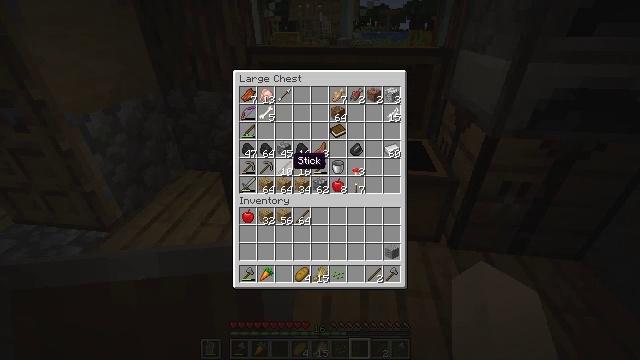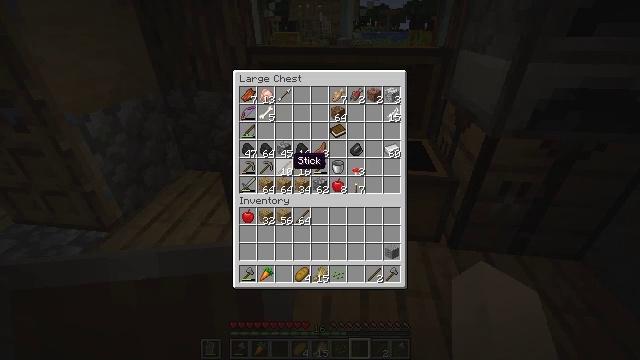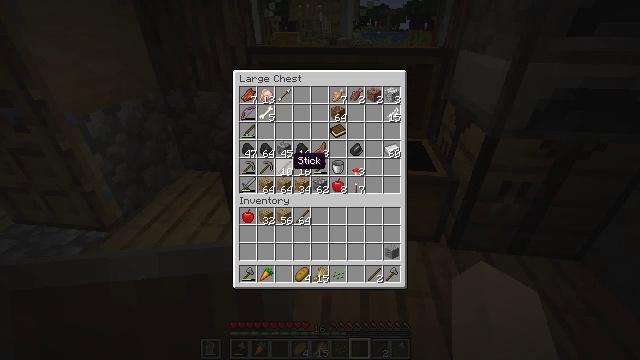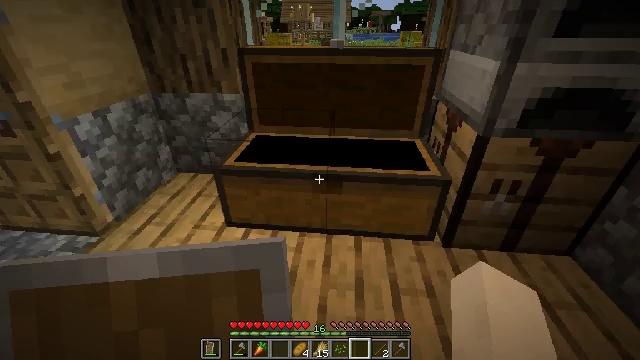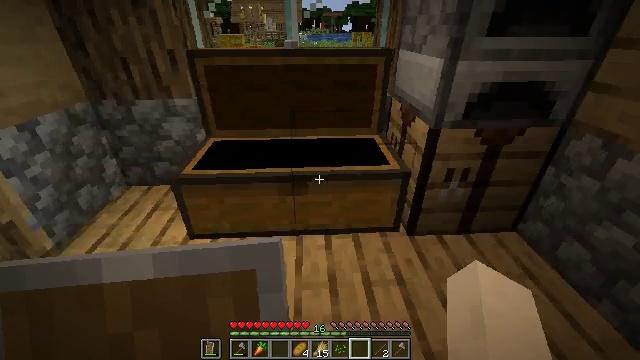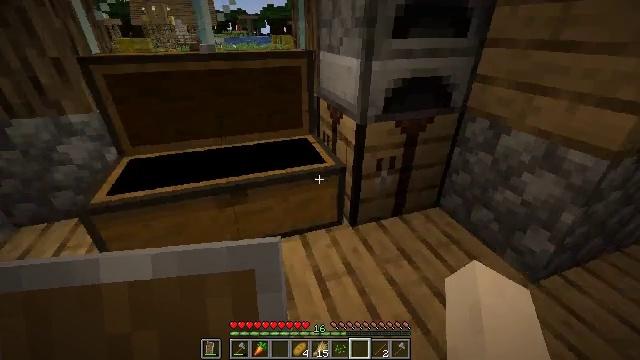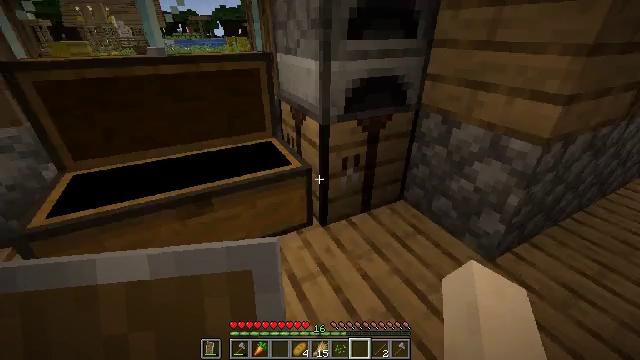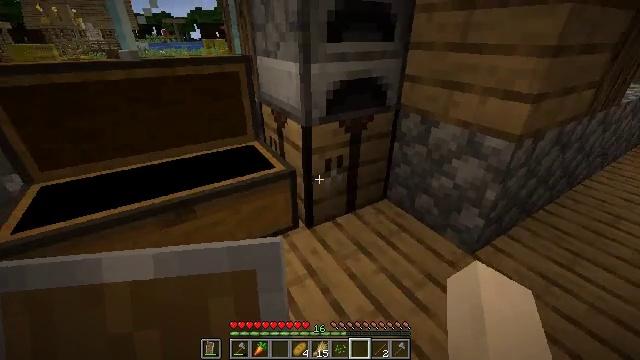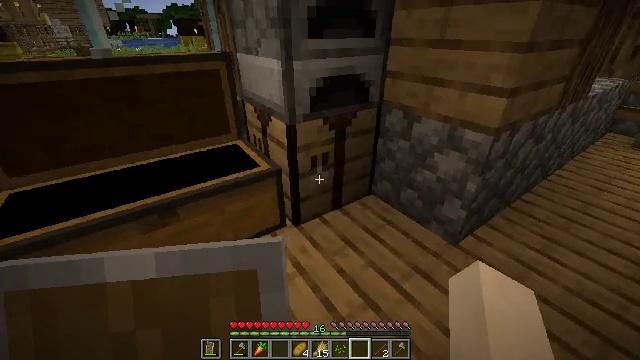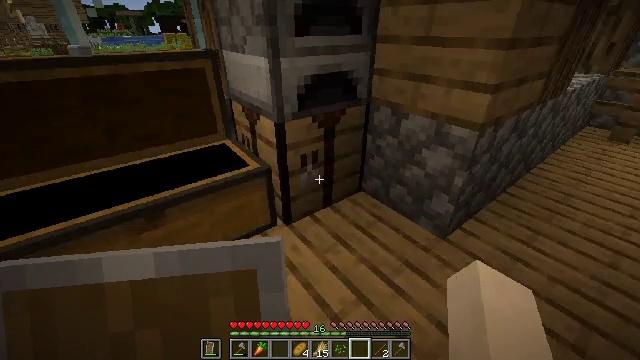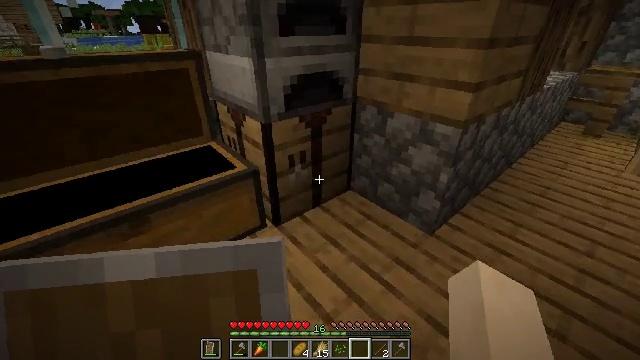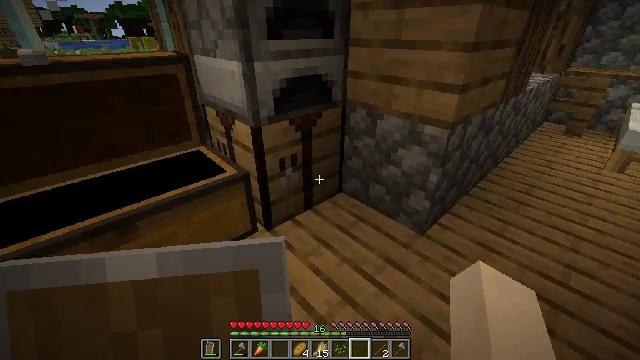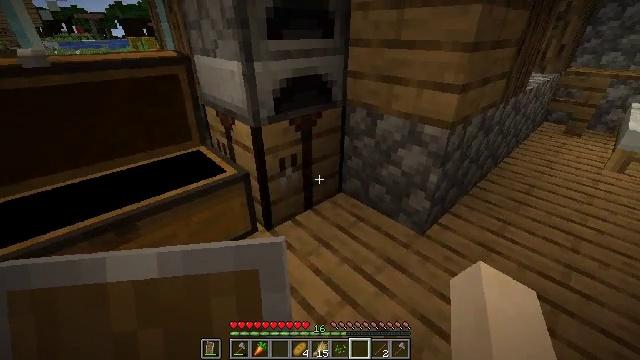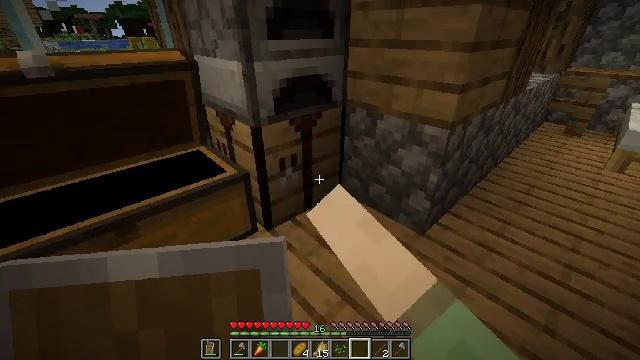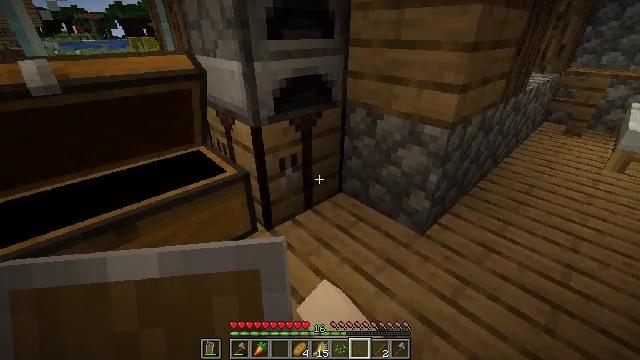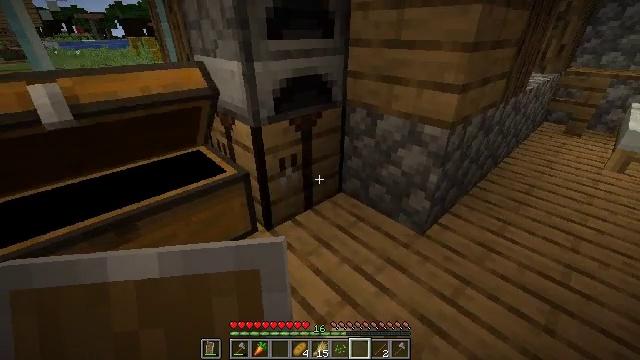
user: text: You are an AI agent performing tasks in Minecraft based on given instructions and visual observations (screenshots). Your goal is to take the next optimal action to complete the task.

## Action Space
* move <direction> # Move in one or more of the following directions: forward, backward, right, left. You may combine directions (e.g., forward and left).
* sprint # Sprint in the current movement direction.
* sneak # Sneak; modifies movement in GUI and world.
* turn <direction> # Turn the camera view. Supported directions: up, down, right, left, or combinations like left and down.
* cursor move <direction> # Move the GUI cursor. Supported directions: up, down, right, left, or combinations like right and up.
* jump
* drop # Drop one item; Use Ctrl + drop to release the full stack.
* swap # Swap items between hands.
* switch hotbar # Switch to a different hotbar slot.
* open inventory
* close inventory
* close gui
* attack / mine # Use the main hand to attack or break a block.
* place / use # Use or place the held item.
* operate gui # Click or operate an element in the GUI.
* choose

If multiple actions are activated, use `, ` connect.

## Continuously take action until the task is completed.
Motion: motion action
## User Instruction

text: Make an oak fence from oak planks and sticks.
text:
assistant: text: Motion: no_op
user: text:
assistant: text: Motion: no_op
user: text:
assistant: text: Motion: cursor move right
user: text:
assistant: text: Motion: turn right, close gui
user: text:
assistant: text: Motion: turn right
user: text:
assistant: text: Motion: turn right
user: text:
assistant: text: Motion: turn right
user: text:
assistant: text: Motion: turn right
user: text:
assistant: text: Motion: turn right
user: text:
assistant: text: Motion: turn right
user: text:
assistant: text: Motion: turn right
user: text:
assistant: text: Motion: use / place
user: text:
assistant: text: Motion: use / place
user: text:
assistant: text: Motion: use / place
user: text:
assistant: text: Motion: use / place
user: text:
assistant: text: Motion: no_op
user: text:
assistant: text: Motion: open gui
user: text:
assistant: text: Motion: no_op
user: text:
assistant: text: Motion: no_op
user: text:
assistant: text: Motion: cursor move left
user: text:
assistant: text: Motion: cursor move left and up
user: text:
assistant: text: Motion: cursor move left
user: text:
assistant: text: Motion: no_op
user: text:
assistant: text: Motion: cursor move left
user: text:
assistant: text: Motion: no_op
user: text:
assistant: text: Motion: no_op
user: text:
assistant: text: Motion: no_op
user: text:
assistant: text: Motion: no_op
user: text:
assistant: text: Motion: cursor move down
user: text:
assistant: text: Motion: cursor move down